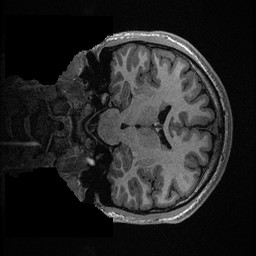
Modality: T1w
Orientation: coronal
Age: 22
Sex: male
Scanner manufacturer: ge
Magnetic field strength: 3 T
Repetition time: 0.006952 s
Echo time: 0.00292 s